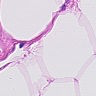
Metastatic tissue present: no